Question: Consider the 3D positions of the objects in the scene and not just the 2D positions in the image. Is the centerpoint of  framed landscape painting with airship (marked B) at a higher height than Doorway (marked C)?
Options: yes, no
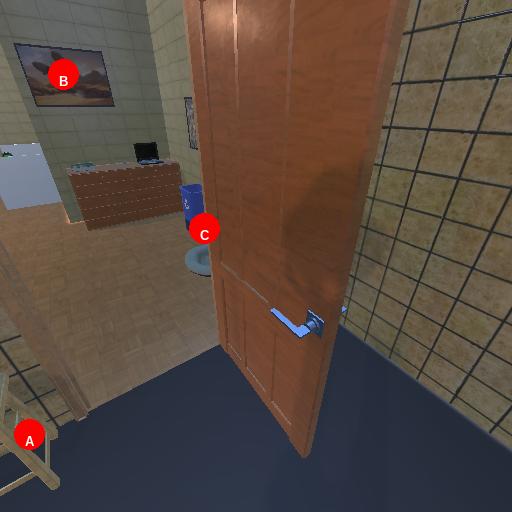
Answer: yes